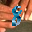
Label: 8